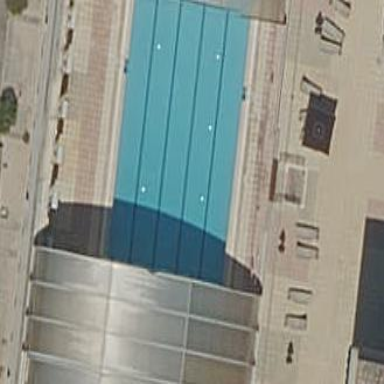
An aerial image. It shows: Swimming pool area designated for leisure and sports activities.